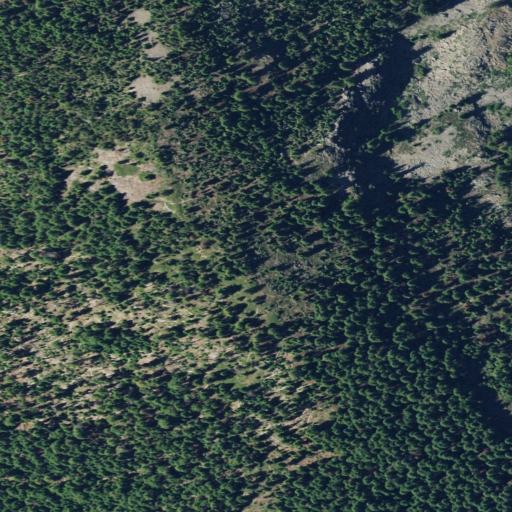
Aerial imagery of mountain in Oregon named Lost Peak containing evergreen forest, barren land, and shrub